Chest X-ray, PA view. Patient: 23 years old, sex M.
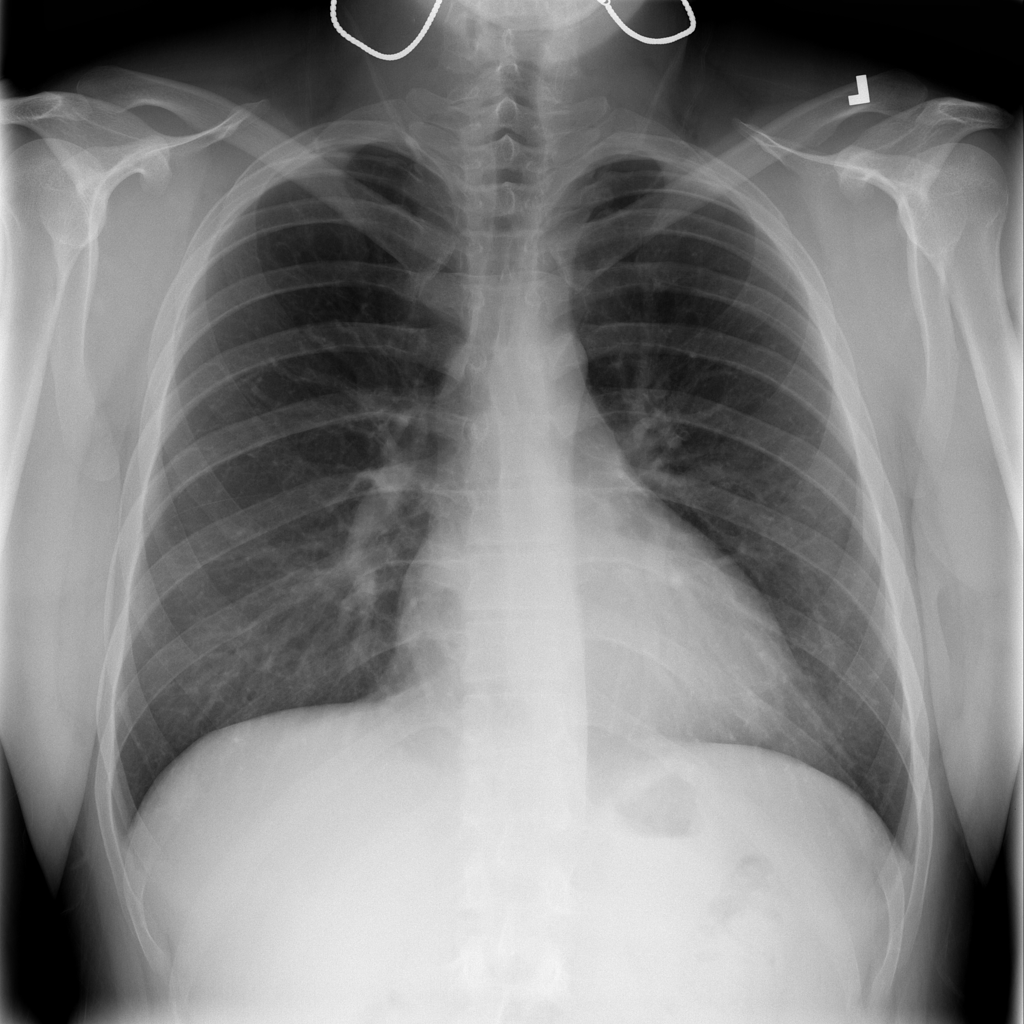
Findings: No Finding